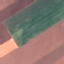
Land use / land cover class: AnnualCrop